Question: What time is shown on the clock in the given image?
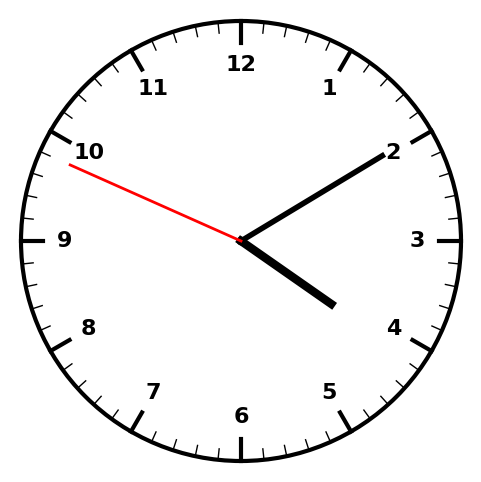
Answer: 04:09:49